Question: Using the following code
'''
<ul id="leftNavUl">
<li><a href="#">Colors</a></li>
<li><a href="#">Typography</a></li>
<li><a href="#">Buttons</a></li>
<li><a href="#">Main Navigation</a></li>
<li><a href="#">Alerts</a></li>
<li><a href="#">Data Tables</a></li>
</ul>
'''
I'd like the hover to show a triangle / arrow at the end of each border to the right.
I have implemented the following code
'''
#leftNavUl li:hover{
display: inline-block;lock;
position: relative;
background: #97cce9;
padding: 15px; width:100%;}
#leftNavUl li:after{
content: '';
display: block;
position: absolute;
left: 100%;
top: 0%;
margin-top: -10px;
width: 0;
height: 0;
border-top: 40px solid transparent;
border-right: 10px solid transparent;
border-bottom: 40px solid transparent;
border-left: 30px solid #97cce9;
}
'''
While the hover works, there is an extra triangle/arrow visible on the outside of the div.

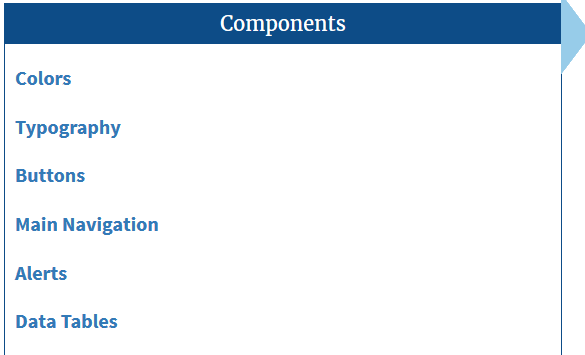
Answer: you should triger the after element only on the hover state.
Like '#leftNavUl li:hover:after'
And carfule you got a typo on you first class : display: inline-block;
See code below : <URL>